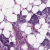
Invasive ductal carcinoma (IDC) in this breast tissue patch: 1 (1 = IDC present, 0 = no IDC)